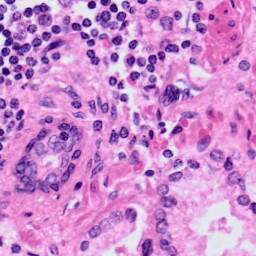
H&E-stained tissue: Prostate